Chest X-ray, PA view. Patient: 77 years old, sex M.
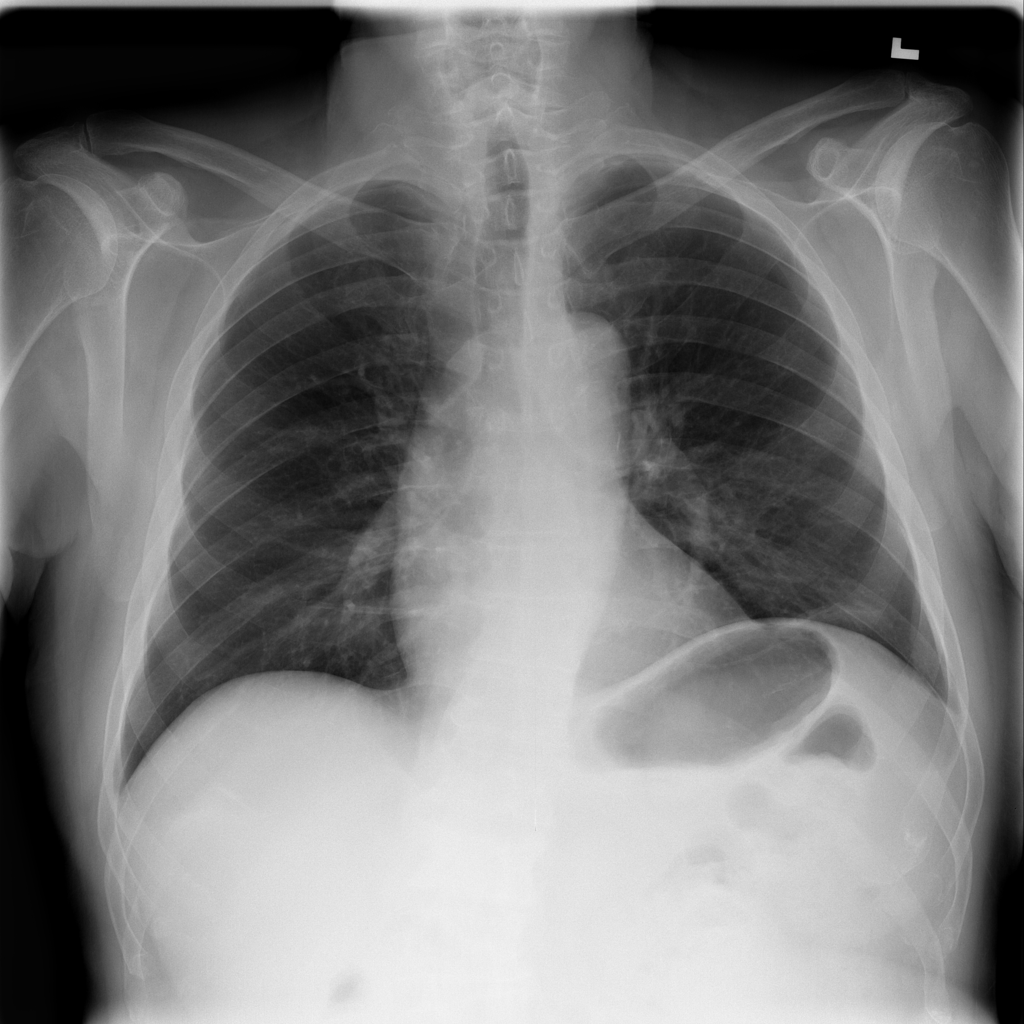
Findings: Infiltration